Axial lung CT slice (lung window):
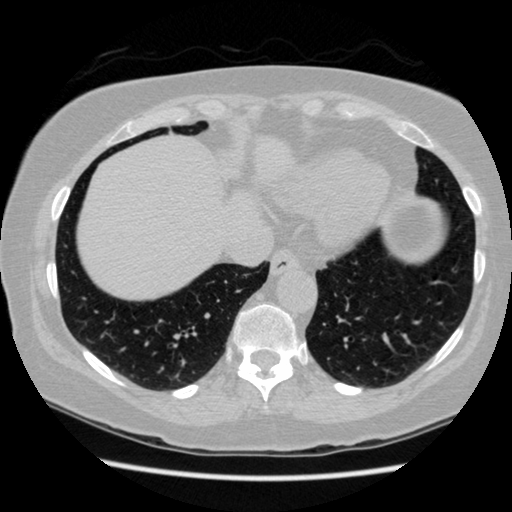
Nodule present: no